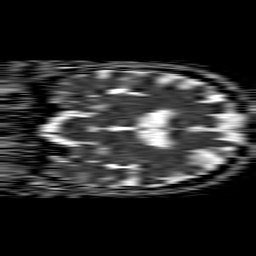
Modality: ADC
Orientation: coronal
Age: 82
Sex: female
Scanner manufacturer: philips
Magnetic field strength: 1.5 T
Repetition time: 4.6 s
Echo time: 0.08941 s